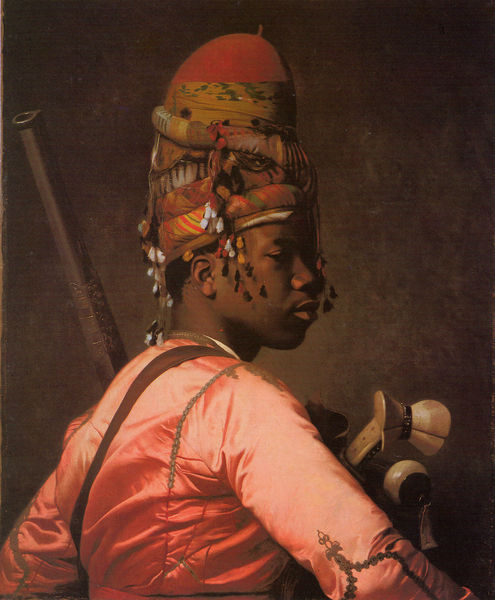
Titel: Bachi-Bouzouk
Künstler: Jean Léon Gérôme
Standort: Boston (Massachusetts)
Institution: Museum of Fine Arts
Schlagwörter: dunkel, gemälde, kopf, mann, braun, bunt, frau, hintergrund, holz, hut, kleid, licht, mund, nase, ohr, profil, rücken, schmuck, schwarz, ölbild, blick, rot, tuch, malerei, ornament, hemd, jacke, jung, kappe, mütze, wand, gesicht, ärmel, bildnis, horn, instrument, portrait, porträt, fransen, gewand, haare, stickerei, stoff, stoffe, musik, lippe, lippen, perlen, rosa, seide, stock, kopfbedeckung, farbig, rückenansicht, stab, afrika, könig, bordüre, kopftuch, riemen, glanz, verzierung, glänzend, junge, stofflichkeit, dreiviertelprofil, exotik, pink, griff, knochen, neger, schwarze, seite, uniform, soldat, waffe, scheich, degen, herrscher, fürst, jagd, jüngling, halbprofil, afrikaner, schwarzer, gut, gewehr, moor, amazone, dolch, krieger, prinz, halfter, mohr, troddeln, flinte, königin, muscheln, dudelsack, bänder, orientalismus, kopfschmuck, turban, elfenbein, gegenstände, orientalin, orientale, stammesfürst, seidenjacke, führer, farbiger, gewähr, ausrüstung, negerin, gerätschaften, baschi, bosuk, chmuck, rbenfroh